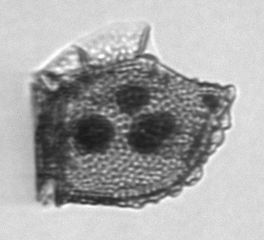
Label: Dinophysis_norvegica